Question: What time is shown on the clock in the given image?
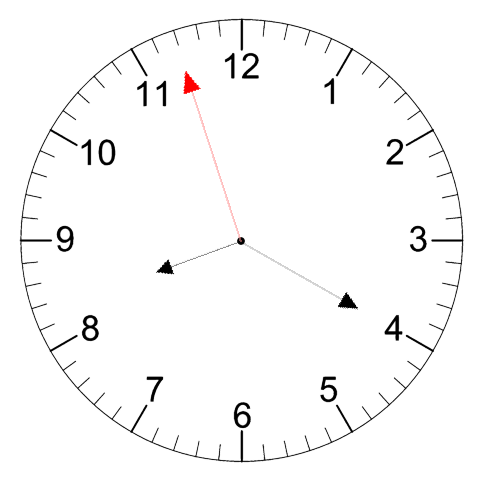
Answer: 08:19:57